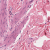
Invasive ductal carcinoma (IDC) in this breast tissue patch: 0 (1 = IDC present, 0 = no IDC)